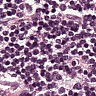
Metastatic tissue present: no